Field crop: tomato
Growth stage: 2
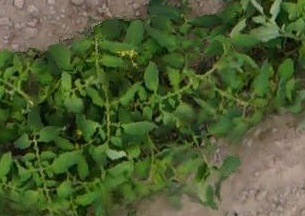
Species: tomato